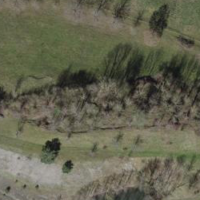
EUNIS habitat code: 52
Species observed at this site:
Mellicta parthenoides
Thyris fenestrella
Lasiommata megera
Myathropa florea
Thecla betulae
Chiasmia clathrata
Anthocharis cardamines
Coenonympha pamphilus
Chrysotoxum festivum
Pieris napi
Polyommatus icarus
Melitaea didyma
Clytus arietis